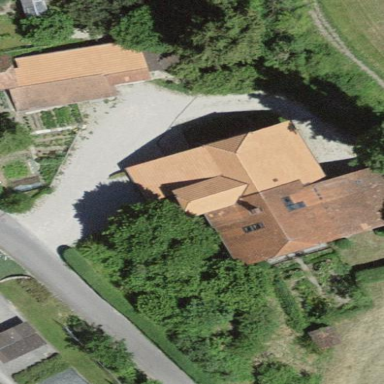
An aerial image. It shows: Farm building.